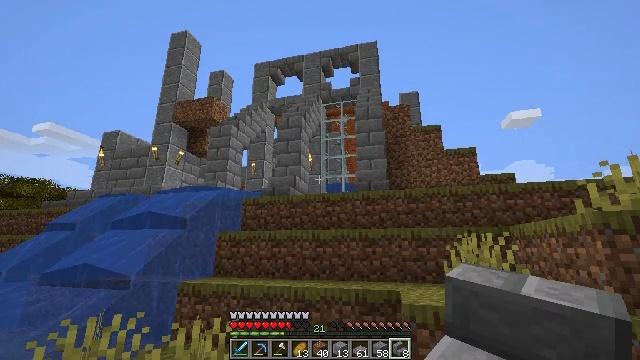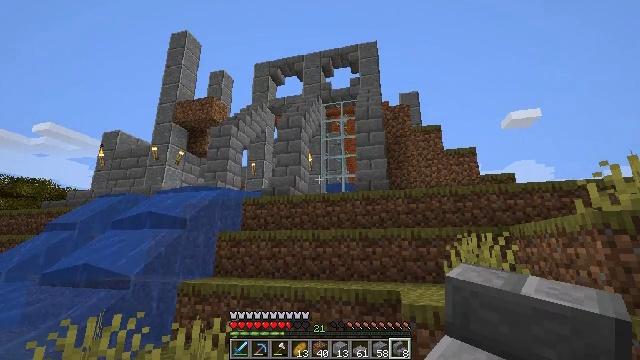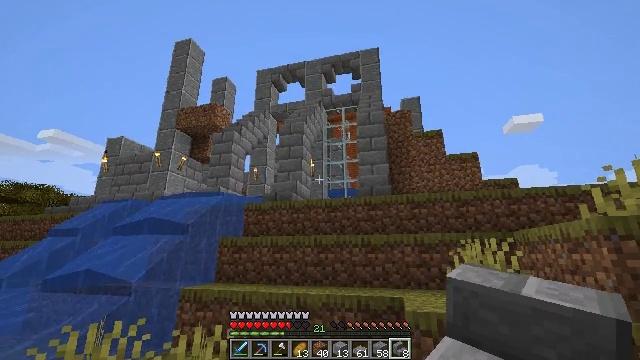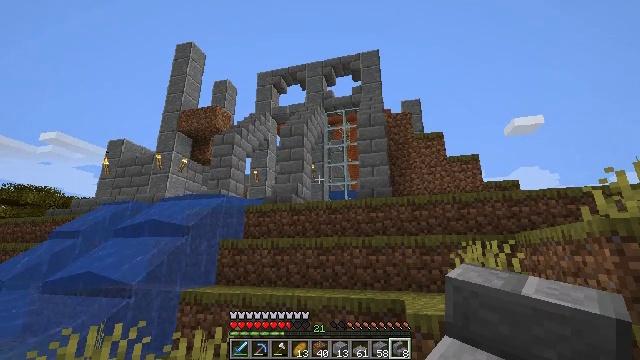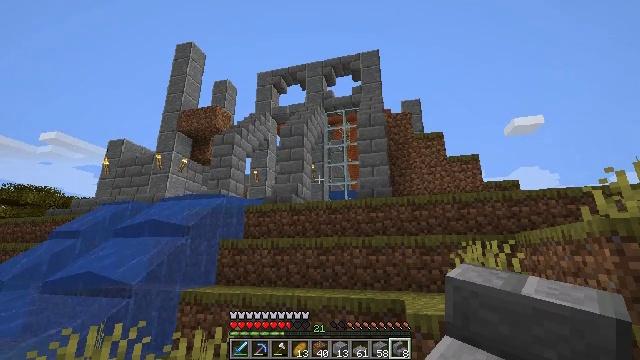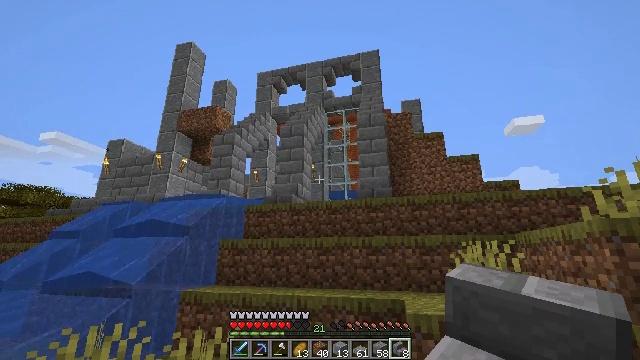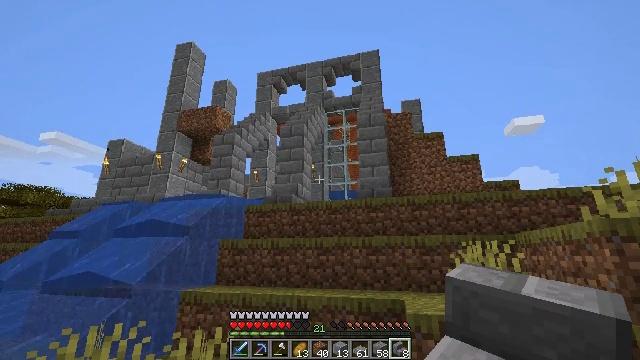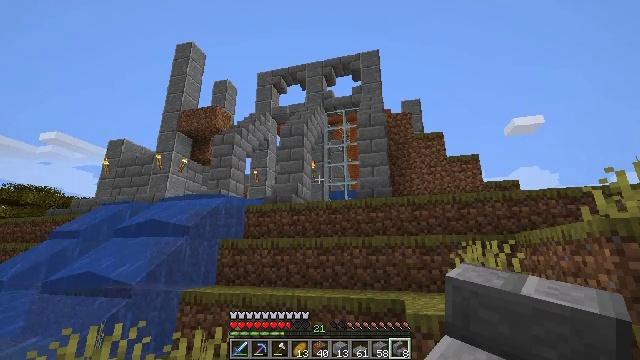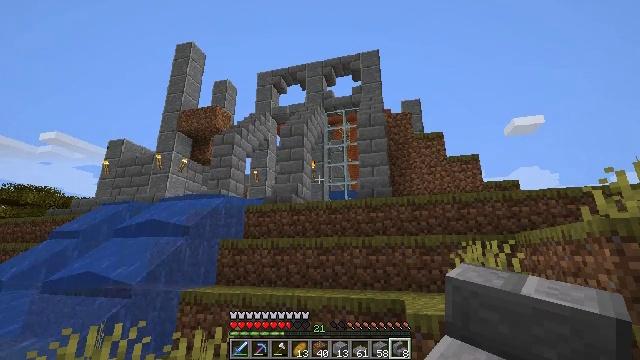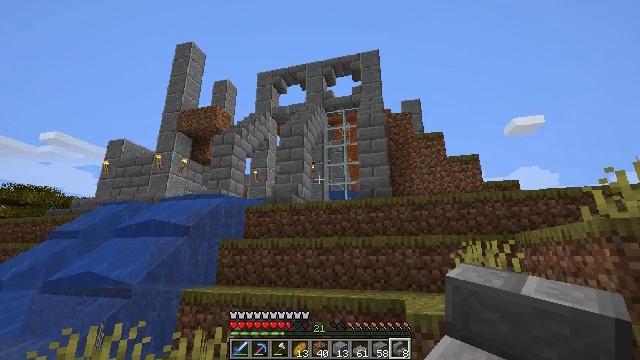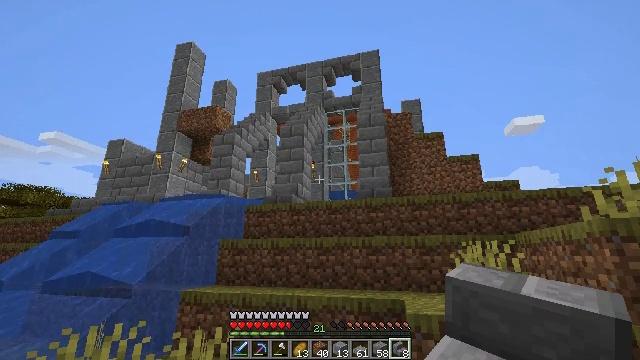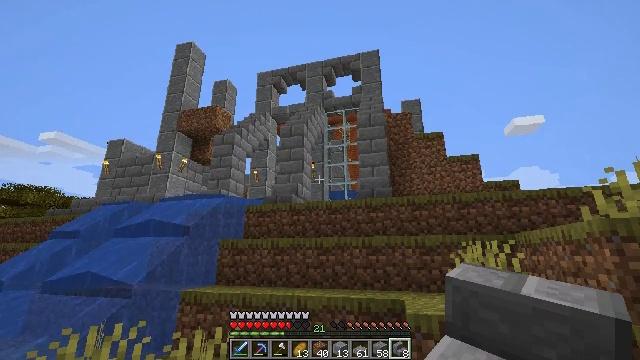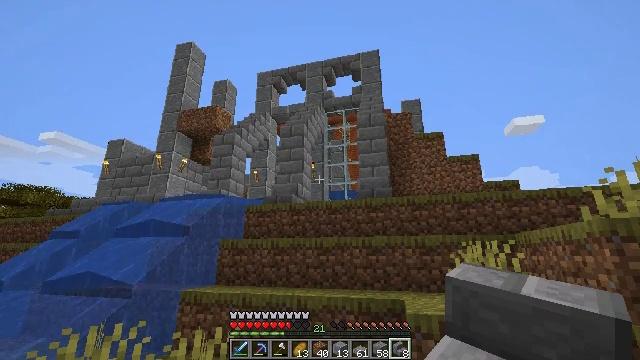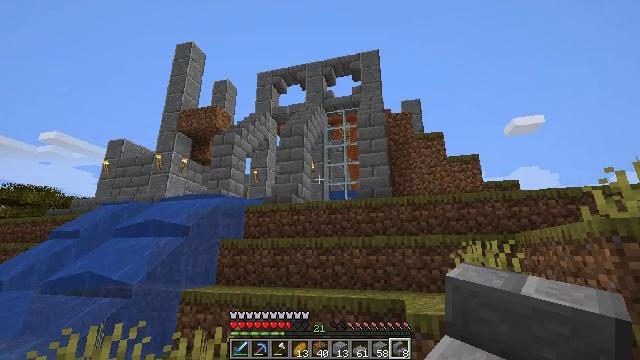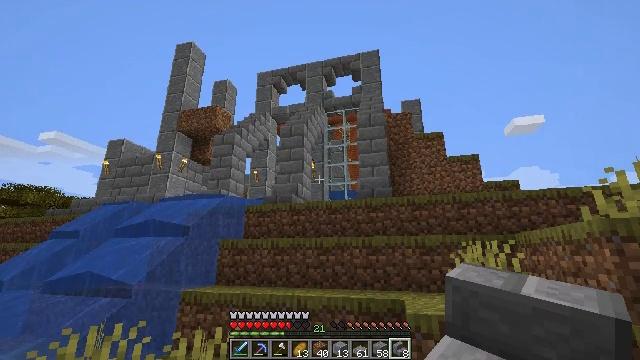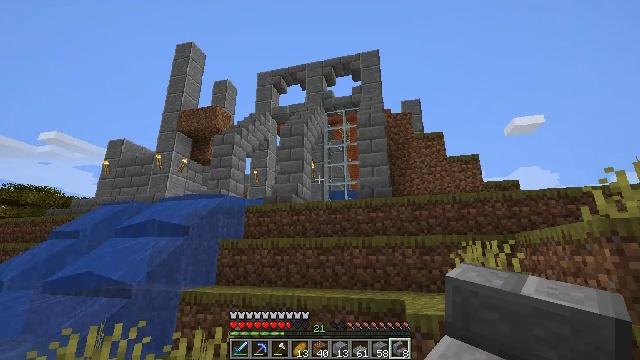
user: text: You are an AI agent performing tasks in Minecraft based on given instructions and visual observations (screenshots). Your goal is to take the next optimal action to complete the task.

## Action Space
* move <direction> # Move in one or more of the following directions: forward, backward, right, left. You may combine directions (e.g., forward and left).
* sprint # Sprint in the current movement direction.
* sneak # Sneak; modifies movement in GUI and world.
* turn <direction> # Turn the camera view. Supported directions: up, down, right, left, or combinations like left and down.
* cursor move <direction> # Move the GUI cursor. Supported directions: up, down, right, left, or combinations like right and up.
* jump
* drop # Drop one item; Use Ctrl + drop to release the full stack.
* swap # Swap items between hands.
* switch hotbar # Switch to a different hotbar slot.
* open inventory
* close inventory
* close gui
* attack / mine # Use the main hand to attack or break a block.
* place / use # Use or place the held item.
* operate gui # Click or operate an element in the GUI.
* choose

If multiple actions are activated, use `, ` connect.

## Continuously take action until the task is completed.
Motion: motion action
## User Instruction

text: Collect fragments by breaking the glass pane.
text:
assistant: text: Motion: no_op
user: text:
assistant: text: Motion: turn up
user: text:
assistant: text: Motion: no_op
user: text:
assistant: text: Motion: no_op
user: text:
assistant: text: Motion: no_op
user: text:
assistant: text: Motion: no_op
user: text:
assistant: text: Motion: no_op
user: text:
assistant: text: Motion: no_op
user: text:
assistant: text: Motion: no_op
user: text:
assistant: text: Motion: no_op
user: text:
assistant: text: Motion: no_op
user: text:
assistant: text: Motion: no_op
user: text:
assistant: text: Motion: no_op
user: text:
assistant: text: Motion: no_op
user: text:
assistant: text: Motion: no_op
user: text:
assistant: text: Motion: no_op
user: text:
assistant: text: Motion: no_op
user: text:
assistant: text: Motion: no_op
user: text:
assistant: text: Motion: no_op
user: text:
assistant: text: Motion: no_op
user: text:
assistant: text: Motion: no_op
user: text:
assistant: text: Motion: no_op
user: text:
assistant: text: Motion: no_op
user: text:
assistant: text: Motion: no_op
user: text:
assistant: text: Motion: no_op
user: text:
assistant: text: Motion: no_op
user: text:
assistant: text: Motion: no_op
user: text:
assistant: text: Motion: no_op
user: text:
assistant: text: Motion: no_op
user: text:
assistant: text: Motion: no_op